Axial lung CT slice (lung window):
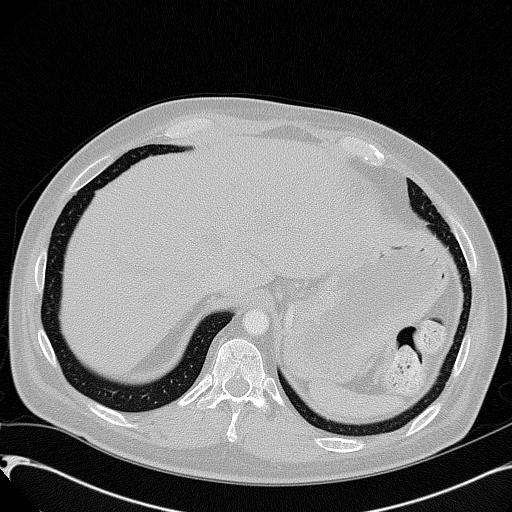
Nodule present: no